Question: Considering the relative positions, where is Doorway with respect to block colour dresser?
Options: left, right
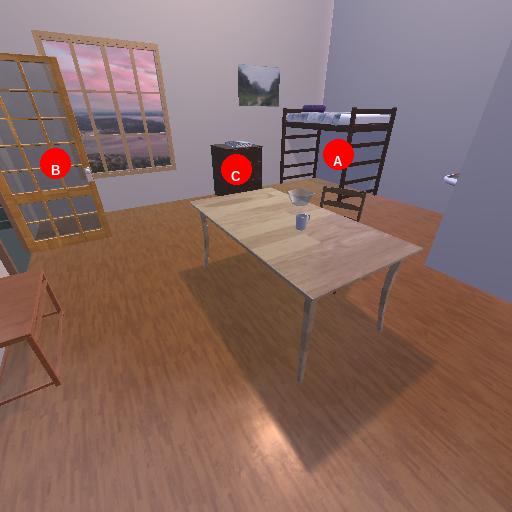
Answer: left